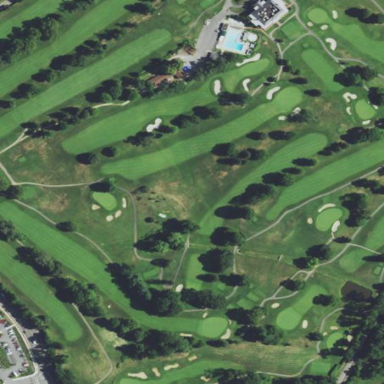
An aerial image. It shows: Golf course surrounded by greenery.